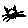
Label: cat